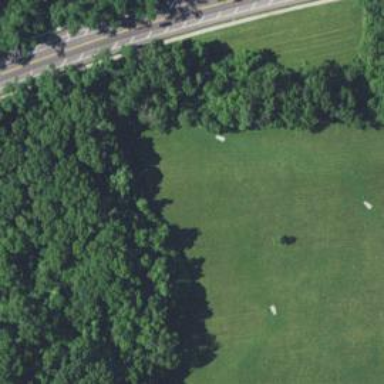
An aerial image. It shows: Disc golf course designed for leisure and sport.